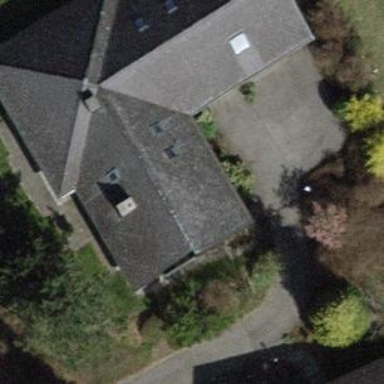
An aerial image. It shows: Detached building.